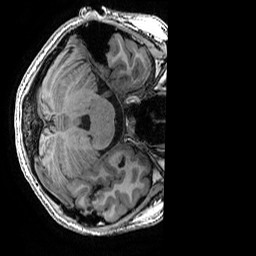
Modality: T1w
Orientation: axial
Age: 19
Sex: female
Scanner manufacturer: ge
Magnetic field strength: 3 T
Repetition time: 0.007 s
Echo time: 0.00342 s